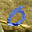
Label: 0